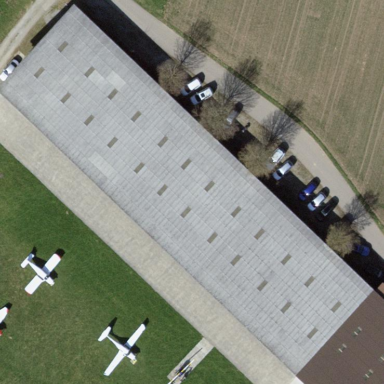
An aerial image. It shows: Hangar building.